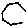
Label: hexagon